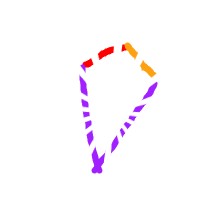
Shape: kite